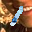
Label: 1